Field crop: maize
Growth stage: 2
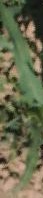
Species: maize